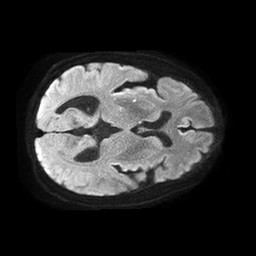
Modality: TRACE
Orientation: axial
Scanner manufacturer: philips
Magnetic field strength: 1.5 T
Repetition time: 4.6 s
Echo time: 0.08517 s